Question: I'm trying to make a hexbin representation of data in several categories. The problem is, facetting these bins seems to make all of them different sizes.
'''
set.seed(1) #Create data
bindata <- data.frame(x=rnorm(100), y=rnorm(100))
fac_probs <- dnorm(seq(-3, 3, length.out=26))
fac_probs <- fac_probs/sum(fac_probs)
bindata$factor <- sample(letters, 100, replace=TRUE, prob=fac_probs)
library(ggplot2) #Actual plotting
library(hexbin)
ggplot(bindata, aes(x=x, y=y)) +
geom_hex() +
facet_wrap(~factor)
'''

Is it possible to set something to make all these bins physically the same size?
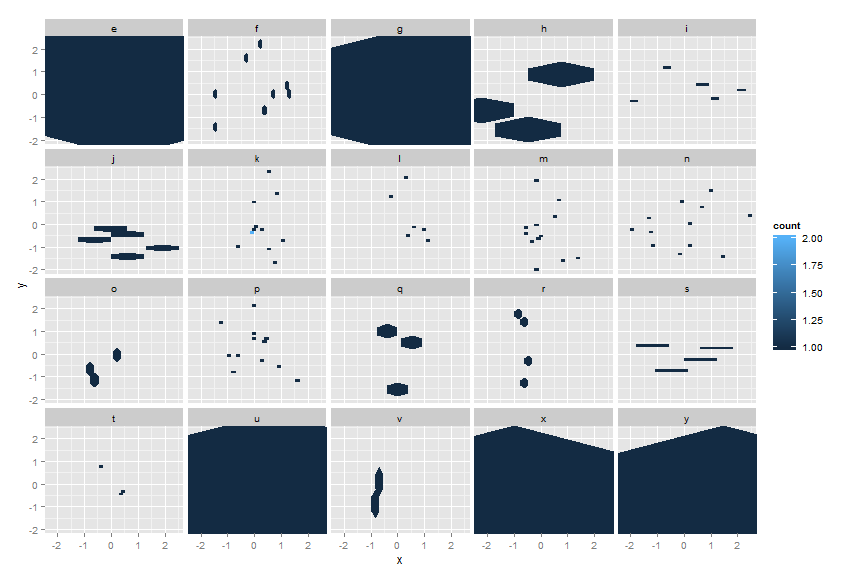
Answer: As Julius says, the problem is that 'hexGrob' doesn't get the information about the bin sizes, and guesses it from the differences it finds .
Obviously, it would make sense to hand 'dx' and 'dy' to a 'hexGrob' -- not having the width and height of a hexagon is like specifying a circle by center without giving the radius.
## Workaround:

The 'resolution' strategy works, if the facet contains two adjacent haxagons that differ in both x and y. So, as a workaround, I'll construct manually a data.frame containing the x and y center coordinates of the cells, and the factor for facetting and the counts:
In addition to the libraries specified in the question, I'll need
'''
library (reshape2)
'''
and also 'bindata$factor' actually needs to be a factor:
'''
bindata$factor <- as.factor (bindata$factor)
'''
Now, calculate the basic hexagon grid
'''
h <- hexbin (bindata, xbins = 5, IDs = TRUE,
xbnds = range (bindata$x),
ybnds = range (bindata$y))
'''
Next, we need to calculate the counts depending on 'bindata$factor'
'''
counts <- hexTapply (h, bindata$factor, table)
counts <- t (simplify2array (counts))
counts <- melt (counts)
colnames (counts) <- c ("ID", "factor", "counts")
'''
As we have the cell IDs, we can merge this data.frame with the proper coordinates:
'''
hexdf <- data.frame (hcell2xy (h), ID = h@cell)
hexdf <- merge (counts, hexdf)
'''
Here's what the data.frame looks like:
'''
> head (hexdf)
ID factor counts x y
1 3 e 0 -<PHONE> -1.914359
2 3 s 0 -<PHONE> -1.914359
3 3 y 0 -<PHONE> -1.914359
4 3 r 0 -<PHONE> -1.914359
5 3 p 0 -<PHONE> -1.914359
6 3 o 0 -<PHONE> -1.914359
'''
'ggplot'ting (use the command below) this yields the correct bin sizes, but the figure has a bit weird appearance: 0 count hexagons are drawn, but only where some other facet has this bin populated. To suppres the drawing, we can set the counts there to 'NA' and make the 'na.value' completely transparent (it defaults to grey50):
'''
hexdf$counts [hexdf$counts == 0] <- NA
ggplot(hexdf, aes(x=x, y=y, fill = counts)) +
geom_hex(stat="identity") +
facet_wrap(~factor) +
coord_equal () +
scale_fill_continuous (low = "grey80", high = "#000040", na.value = "#<PHONE>")
'''
yields the figure at the top of the post.
This strategy works as long as the binwidths are correct without facetting. If the binwidths are set very small, the 'resolution' may still yield too large 'dx' and 'dy'. In that case, we can supply 'hexGrob' with two adjacent bins (but differing in both x and y) with 'NA' counts for each facet.
'''
dummy <- hgridcent (xbins = 5,
xbnds = range (bindata$x),
ybnds = range (bindata$y),
shape = 1)
dummy <- data.frame (ID = 0,
factor = rep (levels (bindata$factor), each = 2),
counts = NA,
x = rep (dummy$x [1] + c (0, dummy$dx/2),
nlevels (bindata$factor)),
y = rep (dummy$y [1] + c (0, dummy$dy ),
nlevels (bindata$factor)))
'''
An additional advantage of this approach is that we can delete all the rows with 0 counts already in 'counts', in this case reducing the size of 'hexdf' by roughly 3/4 (122 rows instead of 520):
'''
counts <- counts [counts$counts > 0 ,]
hexdf <- data.frame (hcell2xy (h), ID = h@cell)
hexdf <- merge (counts, hexdf)
hexdf <- rbind (hexdf, dummy)
'''
The plot looks exactly the same as above, but you can visualize the difference with 'na.value' not being fully transparent.
---
# more about the problem
The problem is not unique to facetting but occurs always if too few bins are occupied, so that no "diagonally" adjacent bins are populated.
Here's a series of more minimal data that shows the problem:
First, I trace 'hexBin' so I get all center coordinates of the same hexagonal grid that 'ggplot2:::hexBin' and the object returned by 'hexbin':
'''
trace (ggplot2:::hexBin, exit = quote ({trace.grid <<- as.data.frame (hgridcent (xbins = xbins, xbnds = xbnds, ybnds = ybnds, shape = ybins/xbins) [1:2]); trace.h <<- hb}))
'''
Set up a very small data set:
'''
df <- data.frame (x = 3 : 1, y = 1 : 3)
'''
And plot:
'''
p <- ggplot(df, aes(x=x, y=y)) + geom_hex(binwidth=c(1, 1)) +
coord_fixed (xlim = c (0, 4), ylim = c (0,4))
p # needed for the tracing to occur
p + geom_point (data = trace.grid, size = 4) +
geom_point (data = df, col = "red") # data pts
str (trace.h)
Formal class 'hexbin' [package "hexbin"] with 16 slots
..@ cell : int [1:3] 3 5 7
..@ count : int [1:3] 1 1 1
..@ xcm : num [1:3] 3 2 1
..@ ycm : num [1:3] 1 2 3
..@ xbins : num 2
..@ shape : num 1
..@ xbnds : num [1:2] 1 3
..@ ybnds : num [1:2] 1 3
..@ dimen : num [1:2] 4 3
..@ n : int 3
..@ ncells: int 3
..@ call : language hexbin(x = x, y = y, xbins = xbins, shape = ybins/xbins, xbnds = xbnds, ybnds = ybnds)
..@ xlab : chr "x"
..@ ylab : chr "y"
..@ cID : NULL
..@ cAtt : int(0)
'''
I repeat the plot, leaving out data point 2:
'''
p <- ggplot(df [-2,], aes(x=x, y=y)) + geom_hex(binwidth=c(1, 1)) + coord_fixed (xlim = c (0, 4), ylim = c (0,4))
p
p + geom_point (data = trace.grid, size = 4) + geom_point (data = df, col = "red")
str (trace.h)
Formal class 'hexbin' [package "hexbin"] with 16 slots
..@ cell : int [1:2] 3 7
..@ count : int [1:2] 1 1
..@ xcm : num [1:2] 3 1
..@ ycm : num [1:2] 1 3
..@ xbins : num 2
..@ shape : num 1
..@ xbnds : num [1:2] 1 3
..@ ybnds : num [1:2] 1 3
..@ dimen : num [1:2] 4 3
..@ n : int 2
..@ ncells: int 2
..@ call : language hexbin(x = x, y = y, xbins = xbins, shape = ybins/xbins, xbnds = xbnds, ybnds = ybnds)
..@ xlab : chr "x"
..@ ylab : chr "y"
..@ cID : NULL
..@ cAtt : int(0)
'''

- note that the results from 'hexbin' are on the same grid (cell numbers did not change, just cell 5 is not populated any more and thus not listed), grid dimensions and ranges did not change. But the plotted hexagons did change dramatically.- Also notice that 'hgridcent' forgets to return the center coordinates of the first cell (lower left).
Though it gets populated:
'''
df <- data.frame (x = 1 : 3, y = 1 : 3)
p <- ggplot(df, aes(x=x, y=y)) + geom_hex(binwidth=c(0.5, 0.8)) +
coord_fixed (xlim = c (0, 4), ylim = c (0,4))
p # needed for the tracing to occur
p + geom_point (data = trace.grid, size = 4) +
geom_point (data = df, col = "red") + # data pts
geom_point (data = as.data.frame (hcell2xy (trace.h)), shape = 1, size = 6)
'''

Here, the rendering of the hexagons cannot possibly be correct - they do not belong to one hexagonal grid.